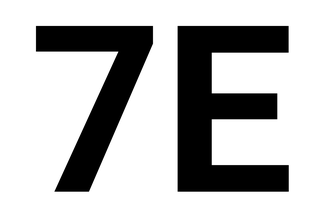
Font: Roboto_Bold